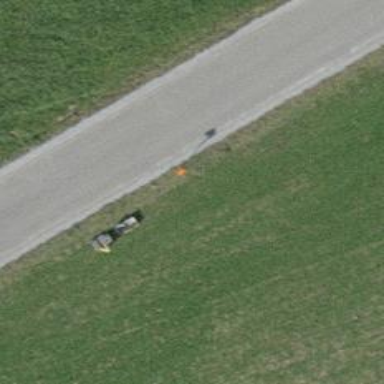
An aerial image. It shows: Pipeline marker.